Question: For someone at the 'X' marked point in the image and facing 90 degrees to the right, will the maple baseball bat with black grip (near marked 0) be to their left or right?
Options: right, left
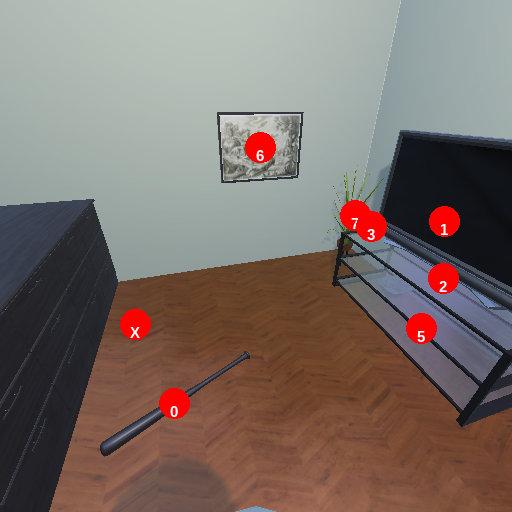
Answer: right